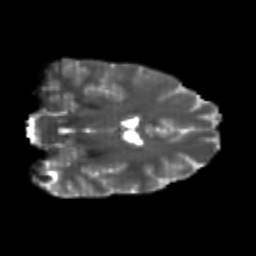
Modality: T2w
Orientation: coronal
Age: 24
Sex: female
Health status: healthy
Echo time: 0.074 s